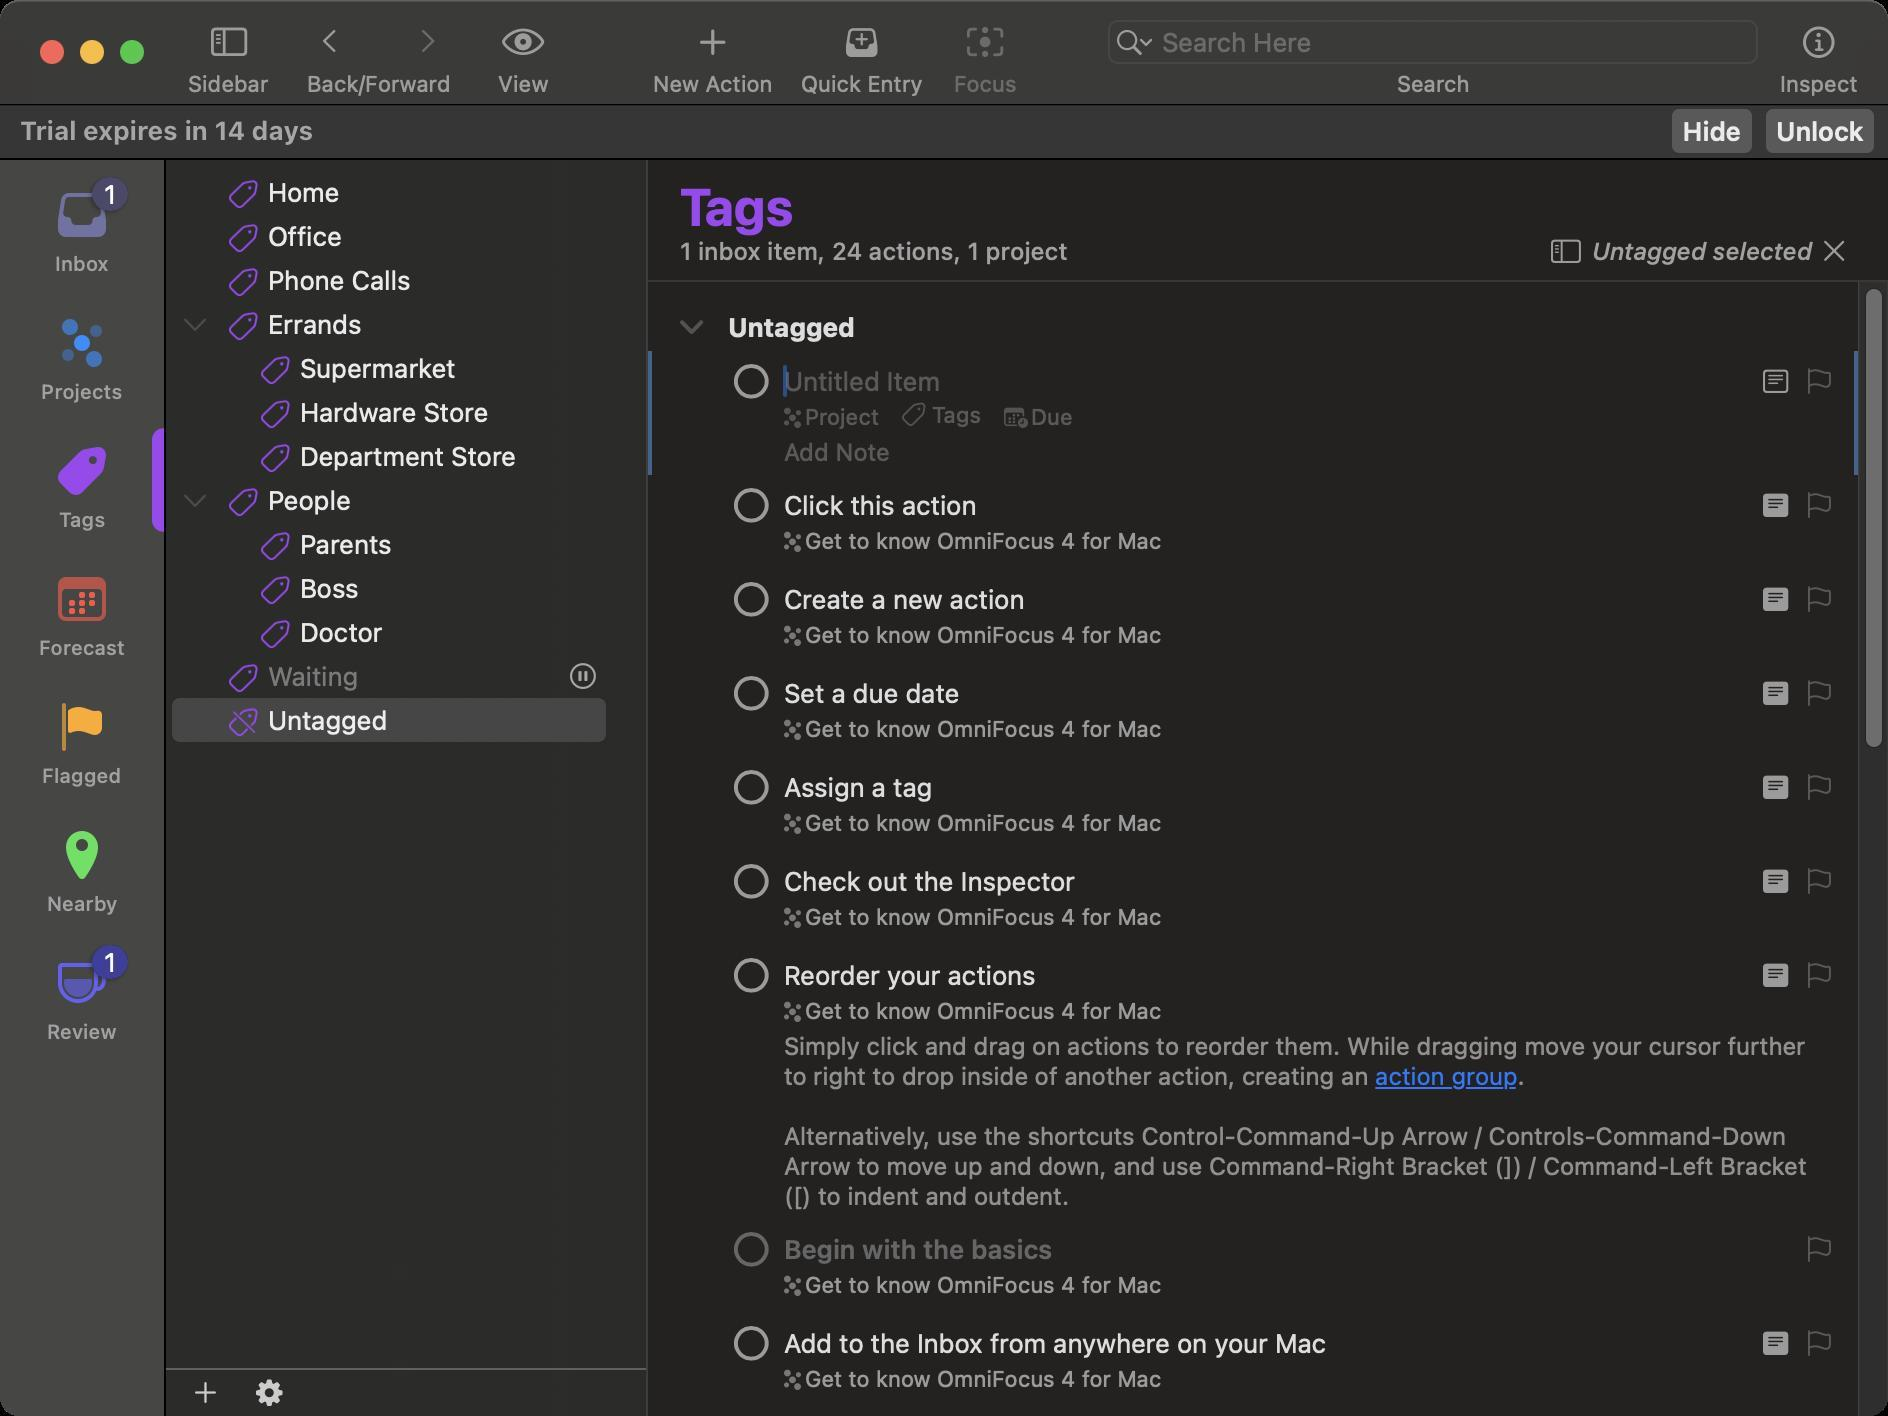
Accessibility tree:
{"name": "Tags", "role": "AXWindow", "description": null, "role_description": "standard window", "value": null, "position": "392.00;110.00", "size": "944;708", "children": [{"name": null, "role": "AXStaticText", "description": null, "role_description": "text", "value": "Trial expires in 14 days", "position": "8.00;57.00", "size": "822;18", "children": []}, {"name": "Unlock", "role": "AXButton", "description": null, "role_description": "button", "value": null, "position": "883.00;54.50", "size": "54;22", "children": []}, {"name": "Hide", "role": "AXButton", "description": null, "role_description": "button", "value": null, "position": "836.00;54.50", "size": "40;22", "children": []}, {"name": null, "role": "AXSplitGroup", "description": null, "role_description": "split group", "value": null, "position": "0.00;80.00", "size": "944;628", "children": [{"name": null, "role": "AXGroup", "description": null, "role_description": "group", "value": null, "position": "0.00;80.00", "size": "82;628", "children": [{"name": null, "role": "AXScrollArea", "description": null, "role_description": "scroll area", "value": null, "position": "0.00;80.00", "size": "82;628", "children": [{"name": null, "role": "AXOpaqueProviderGroup", "description": null, "role_description": "list", "value": null, "position": "0.00;80.00", "size": "82;448", "children": [{"name": null, "role": "AXButton", "description": "Inbox: 1 item", "role_description": "button", "value": null, "position": "0.00;80.00", "size": "82;64", "children": []}, {"name": null, "role": "AXButton", "description": "Projects", "role_description": "button", "value": null, "position": "0.00;144.00", "size": "82;64", "children": []}, {"name": null, "role": "AXButton", "description": "Tags", "role_description": "button", "value": null, "position": "0.00;208.00", "size": "82;64", "children": []}, {"name": null, "role": "AXButton", "description": "Forecast", "role_description": "button", "value": null, "position": "0.00;272.00", "size": "82;64", "children": []}, {"name": null, "role": "AXButton", "description": "Flagged", "role_description": "button", "value": null, "position": "0.00;336.00", "size": "82;64", "children": []}, {"name": null, "role": "AXButton", "description": "Nearby", "role_description": "button", "value": null, "position": "0.00;400.00", "size": "82;64", "children": []}, {"name": null, "role": "AXButton", "description": "Review: 1 item", "role_description": "button", "value": null, "position": "0.00;464.00", "size": "82;64", "children": []}]}]}]}, {"name": null, "role": "AXSplitter", "description": null, "role_description": "splitter", "value": 82.0, "position": "82.00;80.00", "size": "1;628", "children": []}, {"name": null, "role": "AXGroup", "description": null, "role_description": "group", "value": null, "position": "83.00;80.00", "size": "240;628", "children": [{"name": null, "role": "AXScrollArea", "description": null, "role_description": "scroll area", "value": null, "position": "83.00;80.00", "size": "240;604", "children": [{"name": "Sidebar", "role": "AXOutline", "description": null, "role_description": "outline", "value": null, "position": "83.00;80.00", "size": "225;604", "children": [{"name": null, "role": "AXRow", "description": null, "role_description": "outline row", "value": null, "position": "83.00;85.00", "size": "225;22", "children": [{"name": null, "role": "AXCell", "description": null, "role_description": "cell", "value": null, "position": "83.00;85.00", "size": "225;22", "children": [{"name": null, "role": "AXTextField", "description": null, "role_description": "text field", "value": "Home", "position": "132.00;88.00", "size": "170;16", "children": []}]}]}, {"name": null, "role": "AXRow", "description": null, "role_description": "outline row", "value": null, "position": "83.00;107.00", "size": "225;22", "children": [{"name": null, "role": "AXCell", "description": null, "role_description": "cell", "value": null, "position": "83.00;107.00", "size": "225;22", "children": [{"name": null, "role": "AXTextField", "description": null, "role_description": "text field", "value": "Office", "position": "132.00;110.00", "size": "170;16", "children": []}]}]}, {"name": null, "role": "AXRow", "description": null, "role_description": "outline row", "value": null, "position": "83.00;129.00", "size": "225;22", "children": [{"name": null, "role": "AXCell", "description": null, "role_description": "cell", "value": null, "position": "83.00;129.00", "size": "225;22", "children": [{"name": null, "role": "AXTextField", "description": null, "role_description": "text field", "value": "Phone Calls", "position": "132.00;132.00", "size": "170;16", "children": []}]}]}, {"name": null, "role": "AXRow", "description": null, "role_description": "outline row", "value": null, "position": "83.00;151.00", "size": "225;22", "children": [{"name": null, "role": "AXCell", "description": null, "role_description": "cell", "value": null, "position": "83.00;79.00", "size": "225;94", "children": [{"name": null, "role": "AXTextField", "description": null, "role_description": "text field", "value": "Errands", "position": "132.00;154.00", "size": "170;16", "children": []}, {"name": "", "role": "AXDisclosureTriangle", "description": "Home", "role_description": "disclosure triangle", "value": 1, "position": "86.00;150.00", "size": "24;24", "children": []}]}]}, {"name": null, "role": "AXRow", "description": null, "role_description": "outline row", "value": null, "position": "83.00;173.00", "size": "225;22", "children": [{"name": null, "role": "AXCell", "description": null, "role_description": "cell", "value": null, "position": "83.00;173.00", "size": "225;22", "children": [{"name": null, "role": "AXTextField", "description": null, "role_description": "text field", "value": "Supermarket", "position": "148.00;176.00", "size": "154;16", "children": []}]}]}, {"name": null, "role": "AXRow", "description": null, "role_description": "outline row", "value": null, "position": "83.00;195.00", "size": "225;22", "children": [{"name": null, "role": "AXCell", "description": null, "role_description": "cell", "value": null, "position": "83.00;195.00", "size": "225;22", "children": [{"name": null, "role": "AXTextField", "description": null, "role_description": "text field", "value": "Hardware Store", "position": "148.00;198.00", "size": "154;16", "children": []}]}]}, {"name": null, "role": "AXRow", "description": null, "role_description": "outline row", "value": null, "position": "83.00;217.00", "size": "225;22", "children": [{"name": null, "role": "AXCell", "description": null, "role_description": "cell", "value": null, "position": "83.00;217.00", "size": "225;22", "children": [{"name": null, "role": "AXTextField", "description": null, "role_description": "text field", "value": "Department Store", "position": "148.00;220.00", "size": "154;16", "children": []}]}]}, {"name": null, "role": "AXRow", "description": null, "role_description": "outline row", "value": null, "position": "83.00;239.00", "size": "225;22", "children": [{"name": null, "role": "AXCell", "description": null, "role_description": "cell", "value": null, "position": "83.00;79.00", "size": "225;182", "children": [{"name": null, "role": "AXTextField", "description": null, "role_description": "text field", "value": "People", "position": "132.00;242.00", "size": "170;16", "children": []}, {"name": "", "role": "AXDisclosureTriangle", "description": null, "role_description": "disclosure triangle", "value": 1, "position": "86.00;238.00", "size": "24;24", "children": []}]}]}, {"name": null, "role": "AXRow", "description": null, "role_description": "outline row", "value": null, "position": "83.00;261.00", "size": "225;22", "children": [{"name": null, "role": "AXCell", "description": null, "role_description": "cell", "value": null, "position": "83.00;261.00", "size": "225;22", "children": [{"name": null, "role": "AXTextField", "description": null, "role_description": "text field", "value": "Parents", "position": "148.00;264.00", "size": "154;16", "children": []}]}]}, {"name": null, "role": "AXRow", "description": null, "role_description": "outline row", "value": null, "position": "83.00;283.00", "size": "225;22", "children": [{"name": null, "role": "AXCell", "description": null, "role_description": "cell", "value": null, "position": "83.00;283.00", "size": "225;22", "children": [{"name": null, "role": "AXTextField", "description": null, "role_description": "text field", "value": "Boss", "position": "148.00;286.00", "size": "154;16", "children": []}]}]}, {"name": null, "role": "AXRow", "description": null, "role_description": "outline row", "value": null, "position": "83.00;305.00", "size": "225;22", "children": [{"name": null, "role": "AXCell", "description": null, "role_description": "cell", "value": null, "position": "83.00;305.00", "size": "225;22", "children": [{"name": null, "role": "AXTextField", "description": null, "role_description": "text field", "value": "Doctor", "position": "148.00;308.00", "size": "154;16", "children": []}]}]}, {"name": null, "role": "AXRow", "description": null, "role_description": "outline row", "value": null, "position": "83.00;327.00", "size": "225;22", "children": [{"name": null, "role": "AXCell", "description": " inactive", "role_description": "cell", "value": null, "position": "83.00;327.00", "size": "225;22", "children": [{"name": null, "role": "AXTextField", "description": null, "role_description": "text field", "value": "Waiting", "position": "132.00;330.00", "size": "149;16", "children": []}]}]}, {"name": null, "role": "AXRow", "description": null, "role_description": "outline row", "value": null, "position": "83.00;349.00", "size": "225;22", "children": [{"name": null, "role": "AXCell", "description": null, "role_description": "cell", "value": null, "position": "83.00;349.00", "size": "225;22", "children": [{"name": null, "role": "AXStaticText", "description": null, "role_description": "text", "value": "Untagged", "position": "132.00;352.00", "size": "170;16", "children": []}]}]}, {"name": null, "role": "AXColumn", "description": null, "role_description": "column", "value": null, "position": "83.00;80.00", "size": "225;604", "children": []}]}, {"name": null, "role": "AXScrollBar", "description": null, "role_description": "scroll bar", "value": 0.0, "position": "308.00;80.00", "size": "15;604", "children": []}]}, {"name": "", "role": "AXMenuButton", "description": "add", "role_description": "menu button", "value": null, "position": "87.00;689.50", "size": "32;13", "children": []}, {"name": "", "role": "AXMenuButton", "description": "action", "role_description": "menu button", "value": null, "position": "119.00;688.00", "size": "32;16", "children": []}]}, {"name": null, "role": "AXSplitter", "description": null, "role_description": "splitter", "value": 240.0, "position": "323.00;80.00", "size": "1;628", "children": []}, {"name": null, "role": "AXScrollArea", "description": null, "role_description": "scroll area", "value": null, "position": "324.00;141.00", "size": "620;543", "children": [{"name": "Content", "role": "AXOutline", "description": null, "role_description": "outline", "value": null, "position": "324.00;139.50", "size": "605;1357", "children": [{"name": null, "role": "AXRow", "description": null, "role_description": "outline row", "value": null, "position": "324.00;149.50", "size": "605;26", "children": [{"name": null, "role": "AXCell", "description": null, "role_description": "cell", "value": null, "position": "334.00;137.50", "size": "585;38", "children": [{"name": null, "role": "AXStaticText", "description": null, "role_description": "text", "value": "Untagged", "position": "362.00;155.50", "size": "549;16", "children": []}, {"name": "", "role": "AXDisclosureTriangle", "description": "Untagged", "role_description": "disclosure triangle", "value": 1, "position": "336.00;147.50", "size": "20;32", "children": []}]}]}, {"name": null, "role": "AXRow", "description": null, "role_description": "outline row", "value": null, "position": "324.00;175.50", "size": "605;62", "children": [{"name": null, "role": "AXCell", "description": null, "role_description": "cell", "value": null, "position": "334.00;175.50", "size": "585;62", "children": [{"name": null, "role": "AXGroup", "description": null, "role_description": "group", "value": null, "position": "364.00;179.50", "size": "23;23", "children": [{"name": null, "role": "AXUnknown", "description": null, "role_description": null, "value": null, "position": "364.00;180.50", "size": "23;21", "children": []}]}, {"name": null, "role": "AXTextField", "description": null, "role_description": "text field", "value": "", "position": "390.00;182.50", "size": "486;16", "children": []}, {"name": "", "role": "AXCheckBox", "description": "Note", "role_description": "toggle button", "value": "Shown", "position": "868.00;183.50", "size": "40;14", "children": []}, {"name": "Note", "role": "AXTextArea", "description": null, "role_description": "text entry area", "value": "", "position": "387.00;218.50", "size": "530;19", "children": []}, {"name": "", "role": "AXButton", "description": "flag", "role_description": "button", "value": "Unflagged", "position": "902.00;177.00", "size": "15;27", "children": []}, {"name": "", "role": "AXUnknown", "description": null, "role_description": "unknown", "value": null, "position": "501.00;202.00", "size": "14;13", "children": [{"name": "", "role": "AXButton", "description": null, "role_description": "button", "value": null, "position": "501.00;202.00", "size": "14;13", "children": []}]}, {"name": "Due_Date", "role": "AXTextField", "description": null, "role_description": "text field", "value": "", "position": "513.50;201.50", "size": "25;14", "children": []}, {"name": "", "role": "AXUnknown", "description": null, "role_description": "unknown", "value": null, "position": "392.00;202.00", "size": "9;13", "children": [{"name": "", "role": "AXButton", "description": null, "role_description": "button", "value": null, "position": "392.00;202.00", "size": "9;13", "children": []}]}, {"name": "project", "role": "AXTextField", "description": null, "role_description": "text field", "value": "", "position": "400.50;201.50", "size": "45;14", "children": []}, {"name": "Assign_tag_field", "role": "AXTextField", "description": null, "role_description": "text field", "value": "", "position": "464.00;200.50", "size": "29;14", "children": []}, {"name": null, "role": "AXImage", "description": "tag", "role_description": "image", "value": null, "position": "450.00;200.00", "size": "14;14", "children": []}]}]}, {"name": null, "role": "AXRow", "description": null, "role_description": "outline row", "value": null, "position": "324.00;237.50", "size": "605;47", "children": [{"name": null, "role": "AXCell", "description": null, "role_description": "cell", "value": null, "position": "334.00;237.50", "size": "585;47", "children": [{"name": null, "role": "AXGroup", "description": null, "role_description": "group", "value": null, "position": "364.00;241.50", "size": "23;23", "children": [{"name": null, "role": "AXUnknown", "description": null, "role_description": null, "value": null, "position": "364.00;242.50", "size": "23;21", "children": []}]}, {"name": null, "role": "AXTextField", "description": null, "role_description": "text field", "value": "Click this action", "position": "390.00;244.50", "size": "486;16", "children": []}, {"name": "", "role": "AXCheckBox", "description": "Note", "role_description": "toggle button", "value": "Includes note", "position": "868.00;245.50", "size": "40;14", "children": []}, {"name": "", "role": "AXButton", "description": "flag", "role_description": "button", "value": "Unflagged", "position": "902.00;239.00", "size": "15;27", "children": []}, {"name": "", "role": "AXUnknown", "description": null, "role_description": "unknown", "value": null, "position": "392.00;264.00", "size": "9;13", "children": [{"name": "", "role": "AXButton", "description": null, "role_description": "button", "value": null, "position": "392.00;264.00", "size": "9;13", "children": []}]}, {"name": "project", "role": "AXTextField", "description": null, "role_description": "text field", "value": "Get to know OmniFocus 4 for Mac", "position": "400.50;263.50", "size": "186;14", "children": []}]}]}, {"name": null, "role": "AXRow", "description": null, "role_description": "outline row", "value": null, "position": "324.00;284.50", "size": "605;47", "children": [{"name": null, "role": "AXCell", "description": null, "role_description": "cell", "value": null, "position": "334.00;284.50", "size": "585;47", "children": [{"name": null, "role": "AXGroup", "description": null, "role_description": "group", "value": null, "position": "364.00;288.50", "size": "23;23", "children": [{"name": null, "role": "AXUnknown", "description": null, "role_description": null, "value": null, "position": "364.00;289.50", "size": "23;21", "children": []}]}, {"name": null, "role": "AXTextField", "description": null, "role_description": "text field", "value": "Create a new action", "position": "390.00;291.50", "size": "486;16", "children": []}, {"name": "", "role": "AXCheckBox", "description": "Note", "role_description": "toggle button", "value": "Includes note", "position": "868.00;292.50", "size": "40;14", "children": []}, {"name": "", "role": "AXButton", "description": "flag", "role_description": "button", "value": "Unflagged", "position": "902.00;286.00", "size": "15;27", "children": []}, {"name": "", "role": "AXUnknown", "description": null, "role_description": "unknown", "value": null, "position": "392.00;311.00", "size": "9;13", "children": [{"name": "", "role": "AXButton", "description": null, "role_description": "button", "value": null, "position": "392.00;311.00", "size": "9;13", "children": []}]}, {"name": "project", "role": "AXTextField", "description": null, "role_description": "text field", "value": "Get to know OmniFocus 4 for Mac", "position": "400.50;310.50", "size": "186;14", "children": []}]}]}, {"name": null, "role": "AXRow", "description": null, "role_description": "outline row", "value": null, "position": "324.00;331.50", "size": "605;47", "children": [{"name": null, "role": "AXCell", "description": null, "role_description": "cell", "value": null, "position": "334.00;331.50", "size": "585;47", "children": [{"name": null, "role": "AXGroup", "description": null, "role_description": "group", "value": null, "position": "364.00;335.50", "size": "23;23", "children": [{"name": null, "role": "AXUnknown", "description": null, "role_description": null, "value": null, "position": "364.00;336.50", "size": "23;21", "children": []}]}, {"name": null, "role": "AXTextField", "description": null, "role_description": "text field", "value": "Set a due date", "position": "390.00;338.50", "size": "486;16", "children": []}, {"name": "", "role": "AXCheckBox", "description": "Note", "role_description": "toggle button", "value": "Includes note", "position": "868.00;339.50", "size": "40;14", "children": []}, {"name": "", "role": "AXButton", "description": "flag", "role_description": "button", "value": "Unflagged", "position": "902.00;333.00", "size": "15;27", "children": []}, {"name": "", "role": "AXUnknown", "description": null, "role_description": "unknown", "value": null, "position": "392.00;358.00", "size": "9;13", "children": [{"name": "", "role": "AXButton", "description": null, "role_description": "button", "value": null, "position": "392.00;358.00", "size": "9;13", "children": []}]}, {"name": "project", "role": "AXTextField", "description": null, "role_description": "text field", "value": "Get to know OmniFocus 4 for Mac", "position": "400.50;357.50", "size": "186;14", "children": []}]}]}, {"name": null, "role": "AXRow", "description": null, "role_description": "outline row", "value": null, "position": "324.00;378.50", "size": "605;47", "children": [{"name": null, "role": "AXCell", "description": null, "role_description": "cell", "value": null, "position": "334.00;378.50", "size": "585;47", "children": [{"name": null, "role": "AXGroup", "description": null, "role_description": "group", "value": null, "position": "364.00;382.50", "size": "23;23", "children": [{"name": null, "role": "AXUnknown", "description": null, "role_description": null, "value": null, "position": "364.00;383.50", "size": "23;21", "children": []}]}, {"name": null, "role": "AXTextField", "description": null, "role_description": "text field", "value": "Assign a tag", "position": "390.00;385.50", "size": "486;16", "children": []}, {"name": "", "role": "AXCheckBox", "description": "Note", "role_description": "toggle button", "value": "Includes note", "position": "868.00;386.50", "size": "40;14", "children": []}, {"name": "", "role": "AXButton", "description": "flag", "role_description": "button", "value": "Unflagged", "position": "902.00;380.00", "size": "15;27", "children": []}, {"name": "", "role": "AXUnknown", "description": null, "role_description": "unknown", "value": null, "position": "392.00;405.00", "size": "9;13", "children": [{"name": "", "role": "AXButton", "description": null, "role_description": "button", "value": null, "position": "392.00;405.00", "size": "9;13", "children": []}]}, {"name": "project", "role": "AXTextField", "description": null, "role_description": "text field", "value": "Get to know OmniFocus 4 for Mac", "position": "400.50;404.50", "size": "186;14", "children": []}]}]}, {"name": null, "role": "AXRow", "description": null, "role_description": "outline row", "value": null, "position": "324.00;425.50", "size": "605;47", "children": [{"name": null, "role": "AXCell", "description": null, "role_description": "cell", "value": null, "position": "334.00;425.50", "size": "585;47", "children": [{"name": null, "role": "AXGroup", "description": null, "role_description": "group", "value": null, "position": "364.00;429.50", "size": "23;23", "children": [{"name": null, "role": "AXUnknown", "description": null, "role_description": null, "value": null, "position": "364.00;430.50", "size": "23;21", "children": []}]}, {"name": null, "role": "AXTextField", "description": null, "role_description": "text field", "value": "Check out the Inspector", "position": "390.00;432.50", "size": "486;16", "children": []}, {"name": "", "role": "AXCheckBox", "description": "Note", "role_description": "toggle button", "value": "Hidden", "position": "868.00;433.50", "size": "40;14", "children": []}, {"name": "", "role": "AXButton", "description": "flag", "role_description": "button", "value": "Unflagged", "position": "902.00;427.00", "size": "15;27", "children": []}, {"name": "", "role": "AXUnknown", "description": null, "role_description": "unknown", "value": null, "position": "392.00;452.00", "size": "9;13", "children": [{"name": "", "role": "AXButton", "description": null, "role_description": "button", "value": null, "position": "392.00;452.00", "size": "9;13", "children": []}]}, {"name": "project", "role": "AXTextField", "description": null, "role_description": "text field", "value": "Get to know OmniFocus 4 for Mac", "position": "400.50;451.50", "size": "186;14", "children": []}]}]}, {"name": null, "role": "AXRow", "description": null, "role_description": "outline row", "value": null, "position": "324.00;472.50", "size": "605;137", "children": [{"name": null, "role": "AXCell", "description": null, "role_description": "cell", "value": null, "position": "334.00;472.50", "size": "585;137", "children": [{"name": null, "role": "AXGroup", "description": null, "role_description": "group", "value": null, "position": "364.00;476.50", "size": "23;23", "children": [{"name": null, "role": "AXUnknown", "description": null, "role_description": null, "value": null, "position": "364.00;477.50", "size": "23;21", "children": []}]}, {"name": null, "role": "AXTextField", "description": null, "role_description": "text field", "value": "Reorder your actions", "position": "390.00;479.50", "size": "486;16", "children": []}, {"name": "", "role": "AXCheckBox", "description": "Note", "role_description": "toggle button", "value": "Hidden", "position": "868.00;480.50", "size": "40;14", "children": []}, {"name": "Note", "role": "AXTextArea", "description": null, "role_description": "text entry area", "value": "Simply click and drag on actions to reorder them. While dragging move your cursor further to right to drop inside of another action, creating an action group.\n\nAlternatively, use the shortcuts Control-Command-Up Arrow / Controls-Command-Down Arrow to move up and down, and use Command-Right Bracket (]) / Command-Left Bracket ([) to indent and outdent.", "position": "387.00;515.50", "size": "530;94", "children": [{"name": "action_group", "role": "AXLink", "description": null, "role_description": "hyperlink", "value": null, "position": "687.63;530.50", "size": "71;15", "children": []}]}, {"name": "", "role": "AXButton", "description": "flag", "role_description": "button", "value": "Unflagged", "position": "902.00;474.00", "size": "15;27", "children": []}, {"name": "", "role": "AXUnknown", "description": null, "role_description": "unknown", "value": null, "position": "392.00;499.00", "size": "9;13", "children": [{"name": "", "role": "AXButton", "description": null, "role_description": "button", "value": null, "position": "392.00;499.00", "size": "9;13", "children": []}]}, {"name": "project", "role": "AXTextField", "description": null, "role_description": "text field", "value": "Get to know OmniFocus 4 for Mac", "position": "400.50;498.50", "size": "186;14", "children": []}]}]}, {"name": null, "role": "AXRow", "description": null, "role_description": "outline row", "value": null, "position": "324.00;609.50", "size": "605;47", "children": [{"name": null, "role": "AXCell", "description": null, "role_description": "cell", "value": null, "position": "334.00;609.50", "size": "585;47", "children": [{"name": null, "role": "AXGroup", "description": null, "role_description": "group", "value": null, "position": "364.00;613.50", "size": "23;23", "children": [{"name": null, "role": "AXUnknown", "description": null, "role_description": null, "value": null, "position": "364.00;614.50", "size": "23;21", "children": []}]}, {"name": null, "role": "AXTextField", "description": null, "role_description": "text field", "value": "Begin with the basics", "position": "390.00;616.50", "size": "486;16", "children": []}, {"name": "", "role": "AXCheckBox", "description": "Note", "role_description": "toggle button", "value": "Hidden", "position": "868.00;617.50", "size": "40;14", "children": []}, {"name": "", "role": "AXButton", "description": "flag", "role_description": "button", "value": "Unflagged", "position": "902.00;611.00", "size": "15;27", "children": []}, {"name": "", "role": "AXUnknown", "description": null, "role_description": "unknown", "value": null, "position": "392.00;636.00", "size": "9;13", "children": [{"name": "", "role": "AXButton", "description": null, "role_description": "button", "value": null, "position": "392.00;636.00", "size": "9;13", "children": []}]}, {"name": "project", "role": "AXTextField", "description": null, "role_description": "text field", "value": "Get to know OmniFocus 4 for Mac", "position": "400.50;635.50", "size": "186;14", "children": []}]}]}, {"name": null, "role": "AXRow", "description": null, "role_description": "outline row", "value": null, "position": "324.00;656.50", "size": "605;47", "children": [{"name": null, "role": "AXCell", "description": null, "role_description": "cell", "value": null, "position": "334.00;656.50", "size": "585;47", "children": [{"name": null, "role": "AXGroup", "description": null, "role_description": "group", "value": null, "position": "364.00;660.50", "size": "23;23", "children": [{"name": null, "role": "AXUnknown", "description": null, "role_description": null, "value": null, "position": "364.00;661.50", "size": "23;21", "children": []}]}, {"name": null, "role": "AXTextField", "description": null, "role_description": "text field", "value": "Add to the Inbox from anywhere on your Mac", "position": "390.00;663.50", "size": "486;16", "children": []}, {"name": "", "role": "AXCheckBox", "description": "Note", "role_description": "toggle button", "value": "Includes note", "position": "868.00;664.50", "size": "40;14", "children": []}, {"name": "", "role": "AXButton", "description": "flag", "role_description": "button", "value": "Unflagged", "position": "902.00;658.00", "size": "15;27", "children": []}, {"name": "", "role": "AXUnknown", "description": null, "role_description": "unknown", "value": null, "position": "392.00;683.00", "size": "9;13", "children": [{"name": "", "role": "AXButton", "description": null, "role_description": "button", "value": null, "position": "392.00;683.00", "size": "9;13", "children": []}]}, {"name": "project", "role": "AXTextField", "description": null, "role_description": "text field", "value": "Get to know OmniFocus 4 for Mac", "position": "400.50;682.50", "size": "186;14", "children": []}]}]}, {"name": null, "role": "AXRow", "description": null, "role_description": "outline row", "value": null, "position": "324.00;703.50", "size": "605;47", "children": [{"name": null, "role": "AXCell", "description": null, "role_description": "cell", "value": null, "position": "334.00;703.50", "size": "585;47", "children": [{"name": null, "role": "AXGroup", "description": null, "role_description": "group", "value": null, "position": "364.00;707.50", "size": "23;23", "children": [{"name": null, "role": "AXUnknown", "description": null, "role_description": null, "value": null, "position": "364.00;708.50", "size": "23;21", "children": []}]}, {"name": null, "role": "AXTextField", "description": null, "role_description": "text field", "value": "Share from other apps", "position": "390.00;710.50", "size": "486;16", "children": []}, {"name": "", "role": "AXCheckBox", "description": "Note", "role_description": "toggle button", "value": "Includes note", "position": "868.00;711.50", "size": "40;14", "children": []}, {"name": "", "role": "AXButton", "description": "flag", "role_description": "button", "value": "Unflagged", "position": "902.00;705.00", "size": "15;27", "children": []}, {"name": "", "role": "AXUnknown", "description": null, "role_description": "unknown", "value": null, "position": "392.00;730.00", "size": "9;13", "children": [{"name": "", "role": "AXButton", "description": null, "role_description": "button", "value": null, "position": "392.00;730.00", "size": "9;13", "children": []}]}, {"name": "project", "role": "AXTextField", "description": null, "role_description": "text field", "value": "Get to know OmniFocus 4 for Mac", "position": "400.50;729.50", "size": "186;14", "children": []}]}]}, {"name": null, "role": "AXRow", "description": null, "role_description": "outline row", "value": null, "position": "324.00;750.50", "size": "605;47", "children": [{"name": null, "role": "AXCell", "description": null, "role_description": "cell", "value": null, "position": "334.00;750.50", "size": "585;47", "children": [{"name": null, "role": "AXGroup", "description": null, "role_description": "group", "value": null, "position": "364.00;754.50", "size": "23;23", "children": [{"name": null, "role": "AXUnknown", "description": null, "role_description": null, "value": null, "position": "364.00;755.50", "size": "23;21", "children": []}]}, {"name": null, "role": "AXTextField", "description": null, "role_description": "text field", "value": "Try some keyboard shortcuts", "position": "390.00;757.50", "size": "486;16", "children": []}, {"name": "", "role": "AXCheckBox", "description": "Note", "role_description": "toggle button", "value": "Includes note", "position": "868.00;758.50", "size": "40;14", "children": []}, {"name": "", "role": "AXButton", "description": "flag", "role_description": "button", "value": "Unflagged", "position": "902.00;752.00", "size": "15;27", "children": []}, {"name": "", "role": "AXUnknown", "description": null, "role_description": "unknown", "value": null, "position": "392.00;777.00", "size": "9;13", "children": [{"name": "", "role": "AXButton", "description": null, "role_description": "button", "value": null, "position": "392.00;777.00", "size": "9;13", "children": []}]}, {"name": "project", "role": "AXTextField", "description": null, "role_description": "text field", "value": "Get to know OmniFocus 4 for Mac", "position": "400.50;776.50", "size": "186;14", "children": []}]}]}, {"name": null, "role": "AXRow", "description": null, "role_description": "outline row", "value": null, "position": "324.00;797.50", "size": "605;47", "children": [{"name": null, "role": "AXCell", "description": null, "role_description": "cell", "value": null, "position": "334.00;797.50", "size": "585;47", "children": [{"name": null, "role": "AXGroup", "description": null, "role_description": "group", "value": null, "position": "364.00;801.50", "size": "23;23", "children": [{"name": null, "role": "AXUnknown", "description": null, "role_description": null, "value": null, "position": "-392.00;1007.00", "size": "0;0", "children": []}]}, {"name": null, "role": "AXTextField", "description": null, "role_description": "text field", "value": "Batch edit", "position": "390.00;804.50", "size": "486;16", "children": []}, {"name": "", "role": "AXCheckBox", "description": "Note", "role_description": "toggle button", "value": "Hidden", "position": "868.00;805.50", "size": "40;14", "children": []}, {"name": "", "role": "AXButton", "description": "flag", "role_description": "button", "value": "Unflagged", "position": "902.00;799.00", "size": "15;27", "children": []}, {"name": "", "role": "AXUnknown", "description": null, "role_description": "unknown", "value": null, "position": "392.00;824.00", "size": "9;13", "children": [{"name": "", "role": "AXButton", "description": null, "role_description": "button", "value": null, "position": "392.00;824.00", "size": "9;13", "children": []}]}, {"name": "project", "role": "AXTextField", "description": null, "role_description": "text field", "value": "Get to know OmniFocus 4 for Mac", "position": "400.50;823.50", "size": "186;14", "children": []}]}]}, {"name": null, "role": "AXRow", "description": null, "role_description": "outline row", "value": null, "position": "324.00;844.50", "size": "605;47", "children": [{"name": null, "role": "AXCell", "description": null, "role_description": "cell", "value": null, "position": "334.00;844.50", "size": "585;47", "children": [{"name": null, "role": "AXGroup", "description": null, "role_description": "group", "value": null, "position": "364.00;848.50", "size": "23;23", "children": [{"name": null, "role": "AXUnknown", "description": null, "role_description": null, "value": null, "position": "-392.00;1007.00", "size": "0;0", "children": []}]}, {"name": null, "role": "AXTextField", "description": null, "role_description": "text field", "value": "Navigate with Quick Open", "position": "390.00;851.50", "size": "486;16", "children": []}, {"name": "", "role": "AXCheckBox", "description": "Note", "role_description": "toggle button", "value": "Hidden", "position": "868.00;852.50", "size": "40;14", "children": []}, {"name": "", "role": "AXButton", "description": "flag", "role_description": "button", "value": "Unflagged", "position": "902.00;846.00", "size": "15;27", "children": []}, {"name": "", "role": "AXUnknown", "description": null, "role_description": "unknown", "value": null, "position": "392.00;871.00", "size": "9;13", "children": [{"name": "", "role": "AXButton", "description": null, "role_description": "button", "value": null, "position": "392.00;871.00", "size": "9;13", "children": []}]}, {"name": "project", "role": "AXTextField", "description": null, "role_description": "text field", "value": "Get to know OmniFocus 4 for Mac", "position": "400.50;870.50", "size": "186;14", "children": []}]}]}, {"name": null, "role": "AXRow", "description": null, "role_description": "outline row", "value": null, "position": "324.00;891.50", "size": "605;47", "children": [{"name": null, "role": "AXCell", "description": null, "role_description": "cell", "value": null, "position": "334.00;891.50", "size": "585;47", "children": [{"name": null, "role": "AXGroup", "description": null, "role_description": "group", "value": null, "position": "364.00;895.50", "size": "23;23", "children": [{"name": null, "role": "AXUnknown", "description": "", "role_description": "", "value": null, "position": "", "size": "", "children": []}]}, {"name": null, "role": "AXTextField", "description": null, "role_description": "text field", "value": "Work more efficiently", "position": "390.00;898.50", "size": "486;16", "children": []}, {"name": "", "role": "AXCheckBox", "description": "Note", "role_description": "toggle button", "value": "Hidden", "position": "868.00;899.50", "size": "40;14", "children": []}, {"name": "", "role": "AXButton", "description": "flag", "role_description": "button", "value": "Unflagged", "position": "902.00;893.00", "size": "15;27", "children": []}, {"name": "", "role": "AXUnknown", "description": null, "role_description": "unknown", "value": null, "position": "392.00;918.00", "size": "9;13", "children": [{"name": "", "role": "AXButton", "description": null, "role_description": "button", "value": null, "position": "392.00;918.00", "size": "9;13", "children": []}]}, {"name": "project", "role": "AXTextField", "description": null, "role_description": "text field", "value": "Get to know OmniFocus 4 for Mac", "position": "400.50;917.50", "size": "186;14", "children": []}]}]}, {"name": null, "role": "AXRow", "description": null, "role_description": "outline row", "value": null, "position": "324.00;938.50", "size": "605;47", "children": [{"name": null, "role": "AXCell", "description": null, "role_description": "cell", "value": null, "position": "334.00;938.50", "size": "585;47", "children": [{"name": null, "role": "AXGroup", "description": null, "role_description": "group", "value": null, "position": "364.00;942.50", "size": "23;23", "children": [{"name": null, "role": "AXUnknown", "description": "", "role_description": "", "value": null, "position": "", "size": "", "children": []}]}, {"name": null, "role": "AXTextField", "description": null, "role_description": "text field", "value": "Customize your outline Row Layout", "position": "390.00;945.50", "size": "486;16", "children": []}, {"name": "", "role": "AXCheckBox", "description": "Note", "role_description": "toggle button", "value": "Hidden", "position": "868.00;946.50", "size": "40;14", "children": []}, {"name": "", "role": "AXButton", "description": "flag", "role_description": "button", "value": "Unflagged", "position": "902.00;940.00", "size": "15;27", "children": []}, {"name": "", "role": "AXUnknown", "description": null, "role_description": "unknown", "value": null, "position": "392.00;965.00", "size": "9;13", "children": [{"name": "", "role": "AXButton", "description": null, "role_description": "button", "value": null, "position": "392.00;965.00", "size": "9;13", "children": []}]}, {"name": "project", "role": "AXTextField", "description": null, "role_description": "text field", "value": "Get to know OmniFocus 4 for Mac", "position": "400.50;964.50", "size": "186;14", "children": []}]}]}, {"name": null, "role": "AXRow", "description": null, "role_description": "outline row", "value": null, "position": "324.00;985.50", "size": "605;47", "children": [{"name": null, "role": "AXCell", "description": null, "role_description": "cell", "value": null, "position": "334.00;985.50", "size": "585;47", "children": [{"name": null, "role": "AXGroup", "description": null, "role_description": "group", "value": null, "position": "364.00;989.50", "size": "23;23", "children": [{"name": null, "role": "AXUnknown", "description": "", "role_description": "", "value": null, "position": "", "size": "", "children": []}]}, {"name": null, "role": "AXTextField", "description": null, "role_description": "text field", "value": "Customize your Inspector", "position": "390.00;992.50", "size": "486;16", "children": []}, {"name": "", "role": "AXCheckBox", "description": "Note", "role_description": "toggle button", "value": "Hidden", "position": "868.00;993.50", "size": "40;14", "children": []}, {"name": "", "role": "AXButton", "description": "flag", "role_description": "button", "value": "Unflagged", "position": "902.00;987.00", "size": "15;27", "children": []}, {"name": "", "role": "AXUnknown", "description": null, "role_description": "unknown", "value": null, "position": "392.00;1012.00", "size": "9;13", "children": [{"name": "", "role": "AXButton", "description": null, "role_description": "button", "value": null, "position": "392.00;1012.00", "size": "9;13", "children": []}]}, {"name": "project", "role": "AXTextField", "description": null, "role_description": "text field", "value": "Get to know OmniFocus 4 for Mac", "position": "400.50;1011.50", "size": "186;14", "children": []}]}]}, {"name": null, "role": "AXRow", "description": null, "role_description": "outline row", "value": null, "position": "324.00;1032.50", "size": "605;47", "children": [{"name": null, "role": "AXCell", "description": null, "role_description": "cell", "value": null, "position": "334.00;1032.50", "size": "585;47", "children": [{"name": null, "role": "AXGroup", "description": null, "role_description": "group", "value": null, "position": "364.00;1036.50", "size": "23;23", "children": [{"name": null, "role": "AXUnknown", "description": "", "role_description": "", "value": null, "position": "", "size": "", "children": []}]}, {"name": null, "role": "AXTextField", "description": null, "role_description": "text field", "value": "Customize the Perspectives Bar", "position": "390.00;1039.50", "size": "486;16", "children": []}, {"name": "", "role": "AXCheckBox", "description": "Note", "role_description": "toggle button", "value": "Hidden", "position": "868.00;1040.50", "size": "40;14", "children": []}, {"name": "", "role": "AXButton", "description": "flag", "role_description": "button", "value": "Unflagged", "position": "902.00;1034.00", "size": "15;27", "children": []}, {"name": "", "role": "AXUnknown", "description": null, "role_description": "unknown", "value": null, "position": "392.00;1059.00", "size": "9;13", "children": [{"name": "", "role": "AXButton", "description": null, "role_description": "button", "value": null, "position": "392.00;1059.00", "size": "9;13", "children": []}]}, {"name": "project", "role": "AXTextField", "description": null, "role_description": "text field", "value": "Get to know OmniFocus 4 for Mac", "position": "400.50;1058.50", "size": "186;14", "children": []}]}]}, {"name": null, "role": "AXRow", "description": null, "role_description": "outline row", "value": null, "position": "324.00;1079.50", "size": "605;47", "children": [{"name": null, "role": "AXCell", "description": null, "role_description": "cell", "value": null, "position": "334.00;1079.50", "size": "585;47", "children": [{"name": null, "role": "AXGroup", "description": null, "role_description": "group", "value": null, "position": "364.00;1083.50", "size": "23;23", "children": [{"name": null, "role": "AXUnknown", "description": "", "role_description": "", "value": null, "position": "", "size": "", "children": []}]}, {"name": null, "role": "AXTextField", "description": null, "role_description": "text field", "value": "Adjust your View Options", "position": "390.00;1086.50", "size": "486;16", "children": []}, {"name": "", "role": "AXCheckBox", "description": "Note", "role_description": "toggle button", "value": "Hidden", "position": "868.00;1087.50", "size": "40;14", "children": []}, {"name": "", "role": "AXButton", "description": "flag", "role_description": "button", "value": "Unflagged", "position": "902.00;1081.00", "size": "15;27", "children": []}, {"name": "", "role": "AXUnknown", "description": null, "role_description": "unknown", "value": null, "position": "392.00;1106.00", "size": "9;13", "children": [{"name": "", "role": "AXButton", "description": null, "role_description": "button", "value": null, "position": "392.00;1106.00", "size": "9;13", "children": []}]}, {"name": "project", "role": "AXTextField", "description": null, "role_description": "text field", "value": "Get to know OmniFocus 4 for Mac", "position": "400.50;1105.50", "size": "186;14", "children": []}]}]}, {"name": null, "role": "AXRow", "description": null, "role_description": "outline row", "value": null, "position": "324.00;1126.50", "size": "605;47", "children": [{"name": null, "role": "AXCell", "description": null, "role_description": "cell", "value": null, "position": "334.00;1126.50", "size": "585;47", "children": [{"name": null, "role": "AXGroup", "description": null, "role_description": "group", "value": null, "position": "364.00;1130.50", "size": "23;23", "children": [{"name": null, "role": "AXUnknown", "description": "", "role_description": "", "value": null, "position": "", "size": "", "children": []}]}, {"name": null, "role": "AXTextField", "description": null, "role_description": "text field", "value": "Personalize your experience", "position": "390.00;1133.50", "size": "486;16", "children": []}, {"name": "", "role": "AXCheckBox", "description": "Note", "role_description": "toggle button", "value": "Hidden", "position": "868.00;1134.50", "size": "40;14", "children": []}, {"name": "", "role": "AXButton", "description": "flag", "role_description": "button", "value": "Unflagged", "position": "902.00;1128.00", "size": "15;27", "children": []}, {"name": "", "role": "AXUnknown", "description": null, "role_description": "unknown", "value": null, "position": "392.00;1153.00", "size": "9;13", "children": [{"name": "", "role": "AXButton", "description": null, "role_description": "button", "value": null, "position": "392.00;1153.00", "size": "9;13", "children": []}]}, {"name": "project", "role": "AXTextField", "description": null, "role_description": "text field", "value": "Get to know OmniFocus 4 for Mac", "position": "400.50;1152.50", "size": "186;14", "children": []}]}]}, {"name": null, "role": "AXRow", "description": null, "role_description": "outline row", "value": null, "position": "324.00;1173.50", "size": "605;47", "children": [{"name": null, "role": "AXCell", "description": null, "role_description": "cell", "value": null, "position": "334.00;1173.50", "size": "585;47", "children": [{"name": null, "role": "AXGroup", "description": null, "role_description": "group", "value": null, "position": "364.00;1177.50", "size": "23;23", "children": [{"name": null, "role": "AXUnknown", "description": "", "role_description": "", "value": null, "position": "", "size": "", "children": []}]}, {"name": null, "role": "AXTextField", "description": null, "role_description": "text field", "value": "Access OmniFocus 4 on all your Apple devices", "position": "390.00;1180.50", "size": "486;16", "children": []}, {"name": "", "role": "AXCheckBox", "description": "Note", "role_description": "toggle button", "value": "Hidden", "position": "868.00;1181.50", "size": "40;14", "children": []}, {"name": "", "role": "AXButton", "description": "flag", "role_description": "button", "value": "Unflagged", "position": "902.00;1175.00", "size": "15;27", "children": []}, {"name": "", "role": "AXUnknown", "description": null, "role_description": "unknown", "value": null, "position": "392.00;1200.00", "size": "9;13", "children": [{"name": "", "role": "AXButton", "description": null, "role_description": "button", "value": null, "position": "392.00;1200.00", "size": "9;13", "children": []}]}, {"name": "project", "role": "AXTextField", "description": null, "role_description": "text field", "value": "Get to know OmniFocus 4 for Mac", "position": "400.50;1199.50", "size": "186;14", "children": []}]}]}, {"name": null, "role": "AXRow", "description": null, "role_description": "outline row", "value": null, "position": "324.00;1220.50", "size": "605;47", "children": [{"name": null, "role": "AXCell", "description": null, "role_description": "cell", "value": null, "position": "334.00;1220.50", "size": "585;47", "children": [{"name": null, "role": "AXGroup", "description": null, "role_description": "group", "value": null, "position": "364.00;1224.50", "size": "23;23", "children": [{"name": null, "role": "AXUnknown", "description": null, "role_description": null, "value": null, "position": "-392.00;1007.00", "size": "0;0", "children": []}]}, {"name": null, "role": "AXTextField", "description": null, "role_description": "text field", "value": "Go further with Pro", "position": "390.00;1227.50", "size": "486;16", "children": []}, {"name": "", "role": "AXCheckBox", "description": "Note", "role_description": "toggle button", "value": "Includes note", "position": "868.00;1228.50", "size": "40;14", "children": []}, {"name": "", "role": "AXButton", "description": "flag", "role_description": "button", "value": "Unflagged", "position": "902.00;1222.00", "size": "15;27", "children": []}, {"name": "", "role": "AXUnknown", "description": null, "role_description": "unknown", "value": null, "position": "392.00;1247.00", "size": "9;13", "children": [{"name": "", "role": "AXButton", "description": null, "role_description": "button", "value": null, "position": "392.00;1247.00", "size": "9;13", "children": []}]}, {"name": "project", "role": "AXTextField", "description": null, "role_description": "text field", "value": "Get to know OmniFocus 4 for Mac", "position": "400.50;1246.50", "size": "186;14", "children": []}]}]}, {"name": null, "role": "AXRow", "description": null, "role_description": "outline row", "value": null, "position": "324.00;1267.50", "size": "605;47", "children": [{"name": null, "role": "AXCell", "description": null, "role_description": "cell", "value": null, "position": "334.00;1267.50", "size": "585;47", "children": [{"name": null, "role": "AXGroup", "description": null, "role_description": "group", "value": null, "position": "364.00;1271.50", "size": "23;23", "children": [{"name": null, "role": "AXUnknown", "description": null, "role_description": null, "value": null, "position": "-392.00;1007.00", "size": "0;0", "children": []}]}, {"name": null, "role": "AXTextField", "description": null, "role_description": "text field", "value": "Read the Reference Manual", "position": "390.00;1274.50", "size": "486;16", "children": []}, {"name": "", "role": "AXCheckBox", "description": "Note", "role_description": "toggle button", "value": "Hidden", "position": "868.00;1275.50", "size": "40;14", "children": []}, {"name": "", "role": "AXButton", "description": "flag", "role_description": "button", "value": "Unflagged", "position": "902.00;1269.00", "size": "15;27", "children": []}, {"name": "", "role": "AXUnknown", "description": null, "role_description": "unknown", "value": null, "position": "392.00;1294.00", "size": "9;13", "children": [{"name": "", "role": "AXButton", "description": null, "role_description": "button", "value": null, "position": "392.00;1294.00", "size": "9;13", "children": []}]}, {"name": "project", "role": "AXTextField", "description": null, "role_description": "text field", "value": "Get to know OmniFocus 4 for Mac", "position": "400.50;1293.50", "size": "186;14", "children": []}]}]}, {"name": null, "role": "AXRow", "description": null, "role_description": "outline row", "value": null, "position": "324.00;1314.50", "size": "605;47", "children": [{"name": null, "role": "AXCell", "description": null, "role_description": "cell", "value": null, "position": "334.00;1314.50", "size": "585;47", "children": [{"name": null, "role": "AXGroup", "description": null, "role_description": "group", "value": null, "position": "364.00;1318.50", "size": "23;23", "children": [{"name": null, "role": "AXUnknown", "description": "", "role_description": "", "value": null, "position": "", "size": "", "children": []}]}, {"name": null, "role": "AXTextField", "description": null, "role_description": "text field", "value": "Get support when you need it", "position": "390.00;1321.50", "size": "486;16", "children": []}, {"name": "", "role": "AXCheckBox", "description": "Note", "role_description": "toggle button", "value": "Hidden", "position": "868.00;1322.50", "size": "40;14", "children": []}, {"name": "", "role": "AXButton", "description": "flag", "role_description": "button", "value": "Unflagged", "position": "902.00;1316.00", "size": "15;27", "children": []}, {"name": "", "role": "AXUnknown", "description": null, "role_description": "unknown", "value": null, "position": "392.00;1341.00", "size": "9;13", "children": [{"name": "", "role": "AXButton", "description": null, "role_description": "button", "value": null, "position": "392.00;1341.00", "size": "9;13", "children": []}]}, {"name": "project", "role": "AXTextField", "description": null, "role_description": "text field", "value": "Get to know OmniFocus 4 for Mac", "position": "400.50;1340.50", "size": "186;14", "children": []}]}]}, {"name": null, "role": "AXRow", "description": null, "role_description": "outline row", "value": null, "position": "324.00;1361.50", "size": "605;47", "children": [{"name": null, "role": "AXCell", "description": null, "role_description": "cell", "value": null, "position": "334.00;1361.50", "size": "585;47", "children": [{"name": null, "role": "AXGroup", "description": null, "role_description": "group", "value": null, "position": "364.00;1365.50", "size": "23;23", "children": [{"name": null, "role": "AXUnknown", "description": null, "role_description": null, "value": null, "position": "-392.00;1007.00", "size": "0;0", "children": []}]}, {"name": null, "role": "AXTextField", "description": null, "role_description": "text field", "value": "Other things to know", "position": "390.00;1368.50", "size": "486;16", "children": []}, {"name": "", "role": "AXCheckBox", "description": "Note", "role_description": "toggle button", "value": "Hidden", "position": "868.00;1369.50", "size": "40;14", "children": []}, {"name": "", "role": "AXButton", "description": "flag", "role_description": "button", "value": "Unflagged", "position": "902.00;1363.00", "size": "15;27", "children": []}, {"name": "", "role": "AXUnknown", "description": null, "role_description": "unknown", "value": null, "position": "392.00;1388.00", "size": "9;13", "children": [{"name": "", "role": "AXButton", "description": null, "role_description": "button", "value": null, "position": "392.00;1388.00", "size": "9;13", "children": []}]}, {"name": "project", "role": "AXTextField", "description": null, "role_description": "text field", "value": "Get to know OmniFocus 4 for Mac", "position": "400.50;1387.50", "size": "186;14", "children": []}]}]}, {"name": null, "role": "AXRow", "description": null, "role_description": "outline row", "value": null, "position": "324.00;1408.50", "size": "605;47", "children": [{"name": null, "role": "AXCell", "description": null, "role_description": "cell", "value": null, "position": "334.00;1408.50", "size": "585;47", "children": [{"name": null, "role": "AXGroup", "description": null, "role_description": "group", "value": null, "position": "364.00;1412.50", "size": "23;23", "children": [{"name": null, "role": "AXUnknown", "description": "", "role_description": "", "value": null, "position": "", "size": "", "children": []}]}, {"name": null, "role": "AXTextField", "description": null, "role_description": "text field", "value": "Create a project", "position": "390.00;1415.50", "size": "486;16", "children": []}, {"name": "", "role": "AXCheckBox", "description": "Note", "role_description": "toggle button", "value": "Hidden", "position": "868.00;1416.50", "size": "40;14", "children": []}, {"name": "", "role": "AXButton", "description": "flag", "role_description": "button", "value": "Unflagged", "position": "902.00;1410.00", "size": "15;27", "children": []}, {"name": "", "role": "AXUnknown", "description": null, "role_description": "unknown", "value": null, "position": "392.00;1435.00", "size": "9;13", "children": [{"name": "", "role": "AXButton", "description": null, "role_description": "button", "value": null, "position": "392.00;1435.00", "size": "9;13", "children": []}]}, {"name": "project", "role": "AXTextField", "description": null, "role_description": "text field", "value": "Get to know OmniFocus 4 for Mac", "position": "400.50;1434.50", "size": "186;14", "children": []}]}]}, {"name": null, "role": "AXRow", "description": null, "role_description": "outline row", "value": null, "position": "324.00;1455.50", "size": "605;31", "children": [{"name": null, "role": "AXCell", "description": null, "role_description": "cell", "value": null, "position": "334.00;1455.50", "size": "585;31", "children": [{"name": null, "role": "AXGroup", "description": null, "role_description": "group", "value": null, "position": "364.00;1459.50", "size": "23;23", "children": [{"name": null, "role": "AXUnknown", "description": null, "role_description": null, "value": null, "position": "-392.00;1007.00", "size": "0;0", "children": []}]}, {"name": null, "role": "AXTextField", "description": null, "role_description": "text field", "value": "Get to know OmniFocus 4 for Mac", "position": "390.00;1462.50", "size": "486;16", "children": []}, {"name": "", "role": "AXCheckBox", "description": "Note", "role_description": "toggle button", "value": "Hidden", "position": "868.00;1463.50", "size": "40;14", "children": []}, {"name": "", "role": "AXButton", "description": "flag", "role_description": "button", "value": "Unflagged", "position": "902.00;1457.00", "size": "15;27", "children": []}]}]}, {"name": null, "role": "AXColumn", "description": null, "role_description": "column", "value": null, "position": "334.00;139.50", "size": "585;1357", "children": []}]}, {"name": null, "role": "AXScrollBar", "description": null, "role_description": "scroll bar", "value": 0.0018427518427518428, "position": "929.00;141.00", "size": "15;567", "children": [{"name": null, "role": "AXValueIndicator", "description": null, "role_description": "value indicator", "value": 0.0018427518427518428, "position": "929.00;143.50", "size": "15;231", "children": []}, {"name": null, "role": "AXButton", "description": null, "role_description": "increment arrow button", "value": null, "position": "929.00;141.00", "size": "0;0", "children": []}, {"name": null, "role": "AXButton", "description": null, "role_description": "decrement arrow button", "value": null, "position": "929.00;141.00", "size": "0;0", "children": []}, {"name": null, "role": "AXButton", "description": null, "role_description": "increment page button", "value": null, "position": "929.00;375.00", "size": "15;333", "children": []}, {"name": null, "role": "AXButton", "description": null, "role_description": "decrement page button", "value": null, "position": "929.00;141.00", "size": "15;2", "children": []}]}]}, {"name": null, "role": "AXGroup", "description": null, "role_description": "group", "value": null, "position": "324.00;80.00", "size": "620;61", "children": []}, {"name": null, "role": "AXStaticText", "description": null, "role_description": "text", "value": "Tags", "position": "338.00;88.00", "size": "588;30", "children": []}, {"name": null, "role": "AXStaticText", "description": null, "role_description": "text", "value": "1 inbox item, 24 actions, 1 project", "position": "338.00;118.00", "size": "198;15", "children": []}, {"name": null, "role": "AXStaticText", "description": null, "role_description": "text", "value": "Untagged selected", "position": "794.00;118.00", "size": "114;15", "children": []}, {"name": "", "role": "AXButton", "description": "clear filter", "role_description": "button", "value": null, "position": "910.50;118.50", "size": "14;13", "children": []}, {"name": null, "role": "AXSplitter", "description": null, "role_description": "splitter", "value": 620.0, "position": "944.00;80.00", "size": "1;628", "children": []}]}, {"name": null, "role": "AXGroup", "description": null, "role_description": "group", "value": null, "position": "0.00;708.00", "size": "0;0", "children": []}, {"name": null, "role": "AXToolbar", "description": null, "role_description": "toolbar", "value": null, "position": "0.00;0.00", "size": "944;52", "children": [{"name": "Sidebar", "role": "AXButton", "description": "Sidebar", "role_description": "button", "value": null, "position": "87.00;0.00", "size": "54;52", "children": []}, {"name": null, "role": "AXGroup", "description": null, "role_description": "group", "value": null, "position": "141.50;0.00", "size": "96;52", "children": [{"name": "", "role": "AXButton", "description": "Back", "role_description": "button", "value": null, "position": "144.50;9.00", "size": "42;25", "children": []}, {"name": "", "role": "AXButton", "description": "Forward", "role_description": "button", "value": null, "position": "192.50;9.00", "size": "42;25", "children": []}, {"name": null, "role": "AXStaticText", "description": null, "role_description": "text", "value": "Back/Forward", "position": "149.50;35.00", "size": "80;14", "children": []}]}, {"name": "View", "role": "AXButton", "description": "View", "role_description": "button", "value": null, "position": "237.50;0.00", "size": "48;52", "children": []}, {"name": "New_Action", "role": "AXButton", "description": "New Action", "role_description": "button", "value": null, "position": "319.50;0.00", "size": "74;52", "children": []}, {"name": "Quick_Entry", "role": "AXButton", "description": null, "role_description": "button", "value": null, "position": "393.50;0.00", "size": "75;52", "children": []}, {"name": "Focus", "role": "AXButton", "description": null, "role_description": "button", "value": null, "position": "468.50;0.00", "size": "48;52", "children": []}, {"name": null, "role": "AXGroup", "description": null, "role_description": "group", "value": null, "position": "550.00;0.00", "size": "333;52", "children": [{"name": null, "role": "AXTextField", "description": null, "role_description": "search text field", "value": "", "position": "553.00;9.00", "size": "327;25", "children": [{"name": "", "role": "AXButton", "description": null, "role_description": "button", "value": null, "position": "555.00;10.00", "size": "25;22", "children": []}]}, {"name": null, "role": "AXStaticText", "description": null, "role_description": "text", "value": "Search", "position": "694.50;35.00", "size": "44;14", "children": []}]}, {"name": "Inspect", "role": "AXButton", "description": "Inspect", "role_description": "button", "value": null, "position": "883.00;0.00", "size": "53;52", "children": []}]}, {"name": null, "role": "AXButton", "description": null, "role_description": "close button", "value": null, "position": "19.00;18.00", "size": "14;16", "children": []}, {"name": null, "role": "AXButton", "description": null, "role_description": "full screen button", "value": null, "position": "59.00;18.00", "size": "14;16", "children": [{"name": null, "role": "AXGroup", "description": null, "role_description": "group", "value": null, "position": "59.00;18.00", "size": "14;16", "children": [{"name": null, "role": "AXGroup", "description": null, "role_description": "group", "value": null, "position": "59.00;18.00", "size": "14;16", "children": []}]}]}, {"name": null, "role": "AXButton", "description": null, "role_description": "minimize button", "value": null, "position": "39.00;18.00", "size": "14;16", "children": []}]}